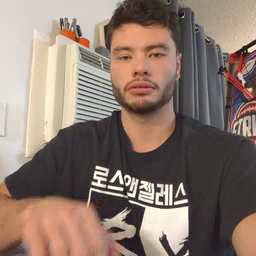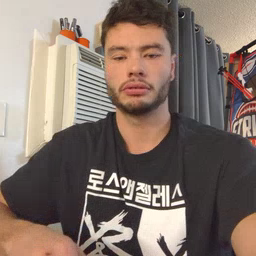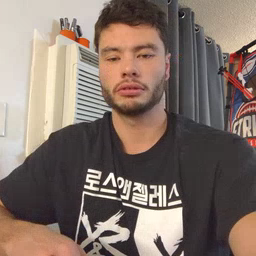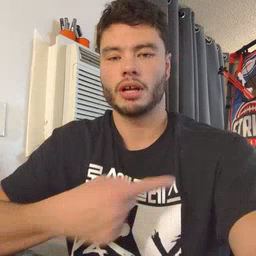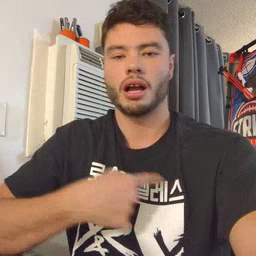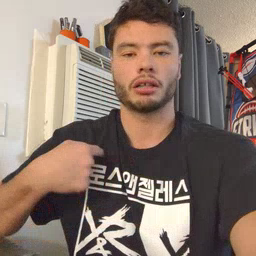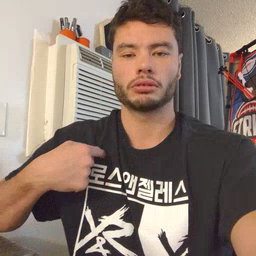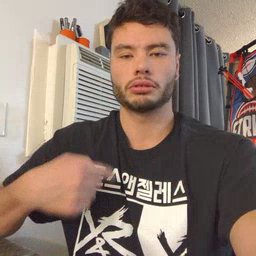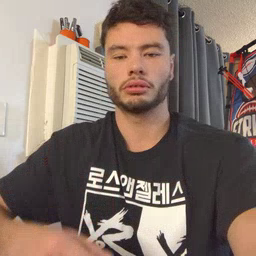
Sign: weus